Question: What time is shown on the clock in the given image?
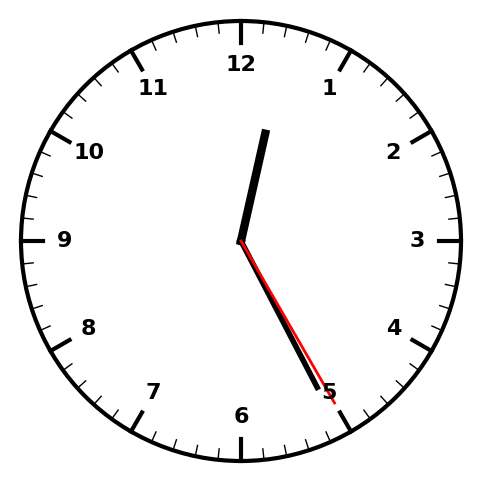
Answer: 12:25:25